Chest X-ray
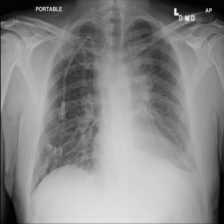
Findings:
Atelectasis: negative
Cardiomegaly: negative
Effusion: negative
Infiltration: negative
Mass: positive
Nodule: negative
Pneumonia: negative
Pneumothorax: negative
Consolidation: negative
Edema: negative
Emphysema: negative
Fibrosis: negative
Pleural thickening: negative
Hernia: negative